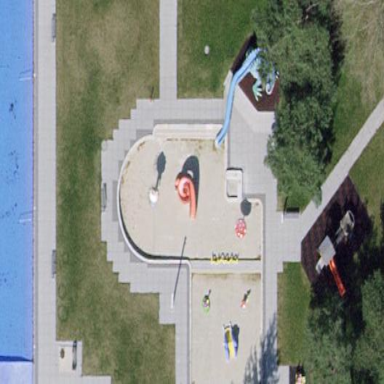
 perfect for swimming and other water activities."